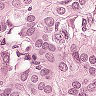
Metastatic tissue present: yes